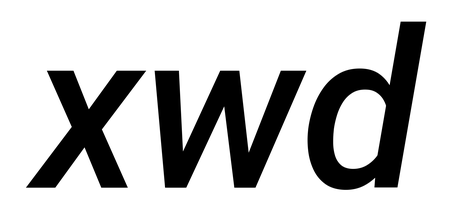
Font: Roboto-Italic_Medium_Italic